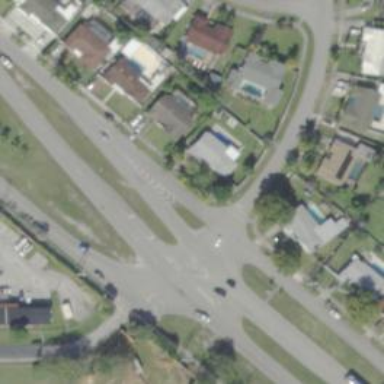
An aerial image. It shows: Uncontrolled road crossing with marked lines.